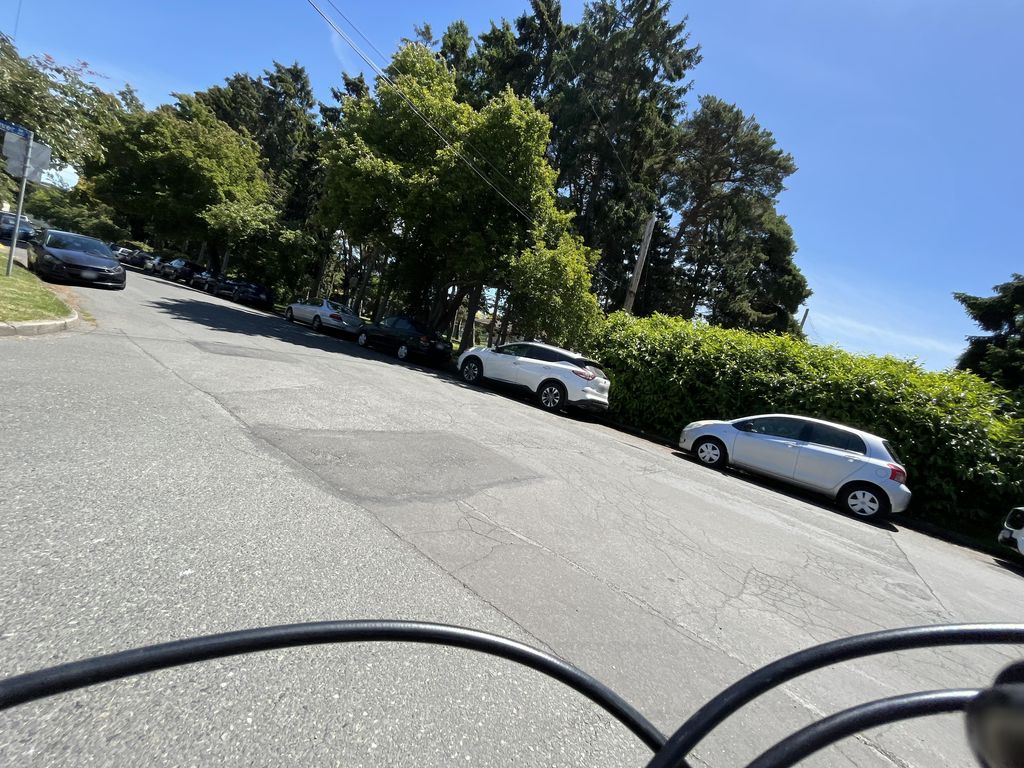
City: victoria